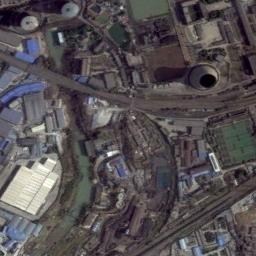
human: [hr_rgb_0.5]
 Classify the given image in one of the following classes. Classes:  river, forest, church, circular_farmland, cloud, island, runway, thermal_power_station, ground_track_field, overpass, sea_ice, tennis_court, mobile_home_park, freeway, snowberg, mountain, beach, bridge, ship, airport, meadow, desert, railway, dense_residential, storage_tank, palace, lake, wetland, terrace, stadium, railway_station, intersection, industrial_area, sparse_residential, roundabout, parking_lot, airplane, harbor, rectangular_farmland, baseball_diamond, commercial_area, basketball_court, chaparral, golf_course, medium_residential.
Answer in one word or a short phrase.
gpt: thermal_power_station